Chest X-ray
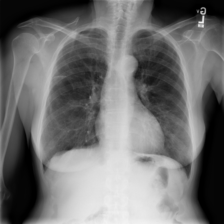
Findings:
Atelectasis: negative
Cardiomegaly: negative
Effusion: negative
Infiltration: negative
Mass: negative
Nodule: negative
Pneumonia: negative
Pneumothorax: negative
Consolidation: negative
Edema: negative
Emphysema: negative
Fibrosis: negative
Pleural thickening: negative
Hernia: negative